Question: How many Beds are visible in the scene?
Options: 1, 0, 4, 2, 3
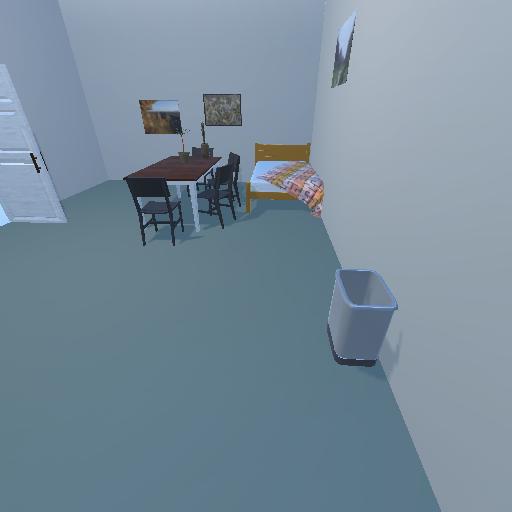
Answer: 1